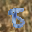
Label: 8